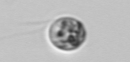
Label: Amoeba